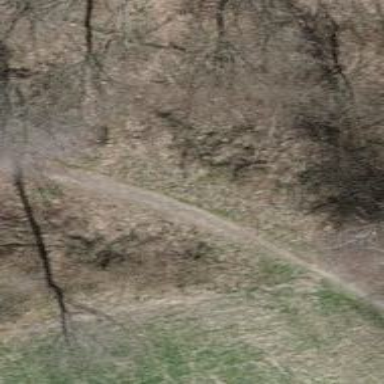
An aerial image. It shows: Gravel path.